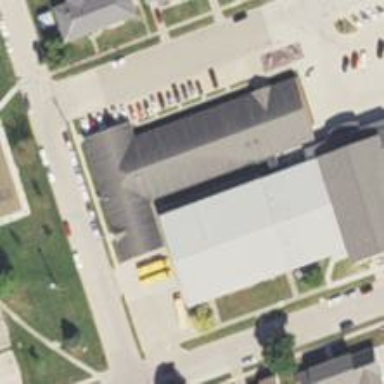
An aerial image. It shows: School.